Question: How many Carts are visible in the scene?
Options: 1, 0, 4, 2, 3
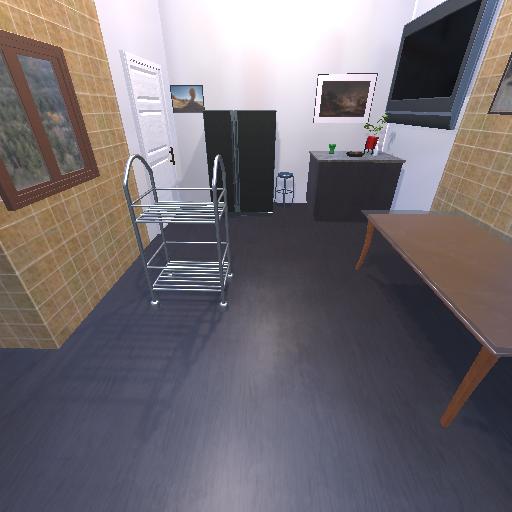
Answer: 1